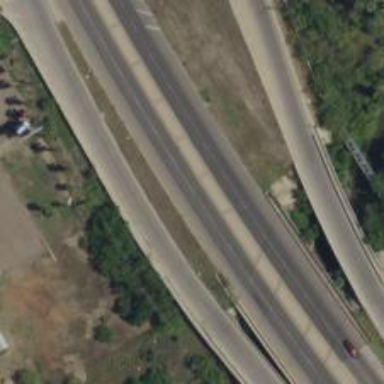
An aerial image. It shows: Primary highway.